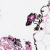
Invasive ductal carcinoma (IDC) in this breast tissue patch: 0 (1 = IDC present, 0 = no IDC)